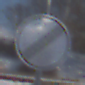
Verkehrszeichen: EndeSaemtlicherBegrenzungen
Umgebung: Outdoor, Nature
Tageszeit: MorningAfternoon
Wetter: PartlyCloudy
Licht: Natural
Jahreszeit: Winter
Kontrast: HighContrast